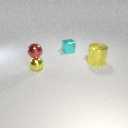
small red metal sphere above small yellow metal sphere